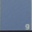
Piece: xx